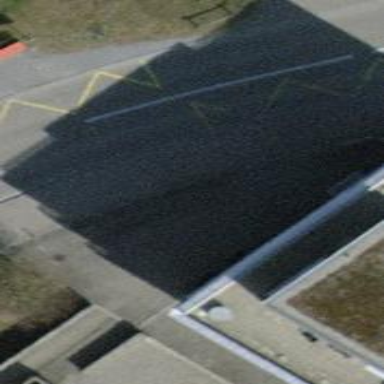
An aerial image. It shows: Asphalt sidewalk.